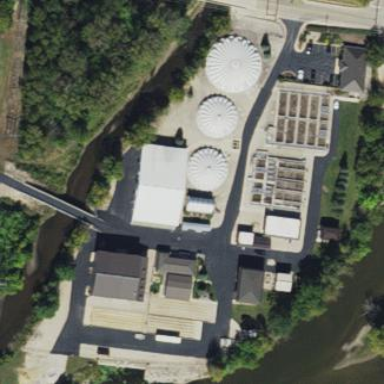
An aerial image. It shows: View of wastewater plant.